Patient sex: M
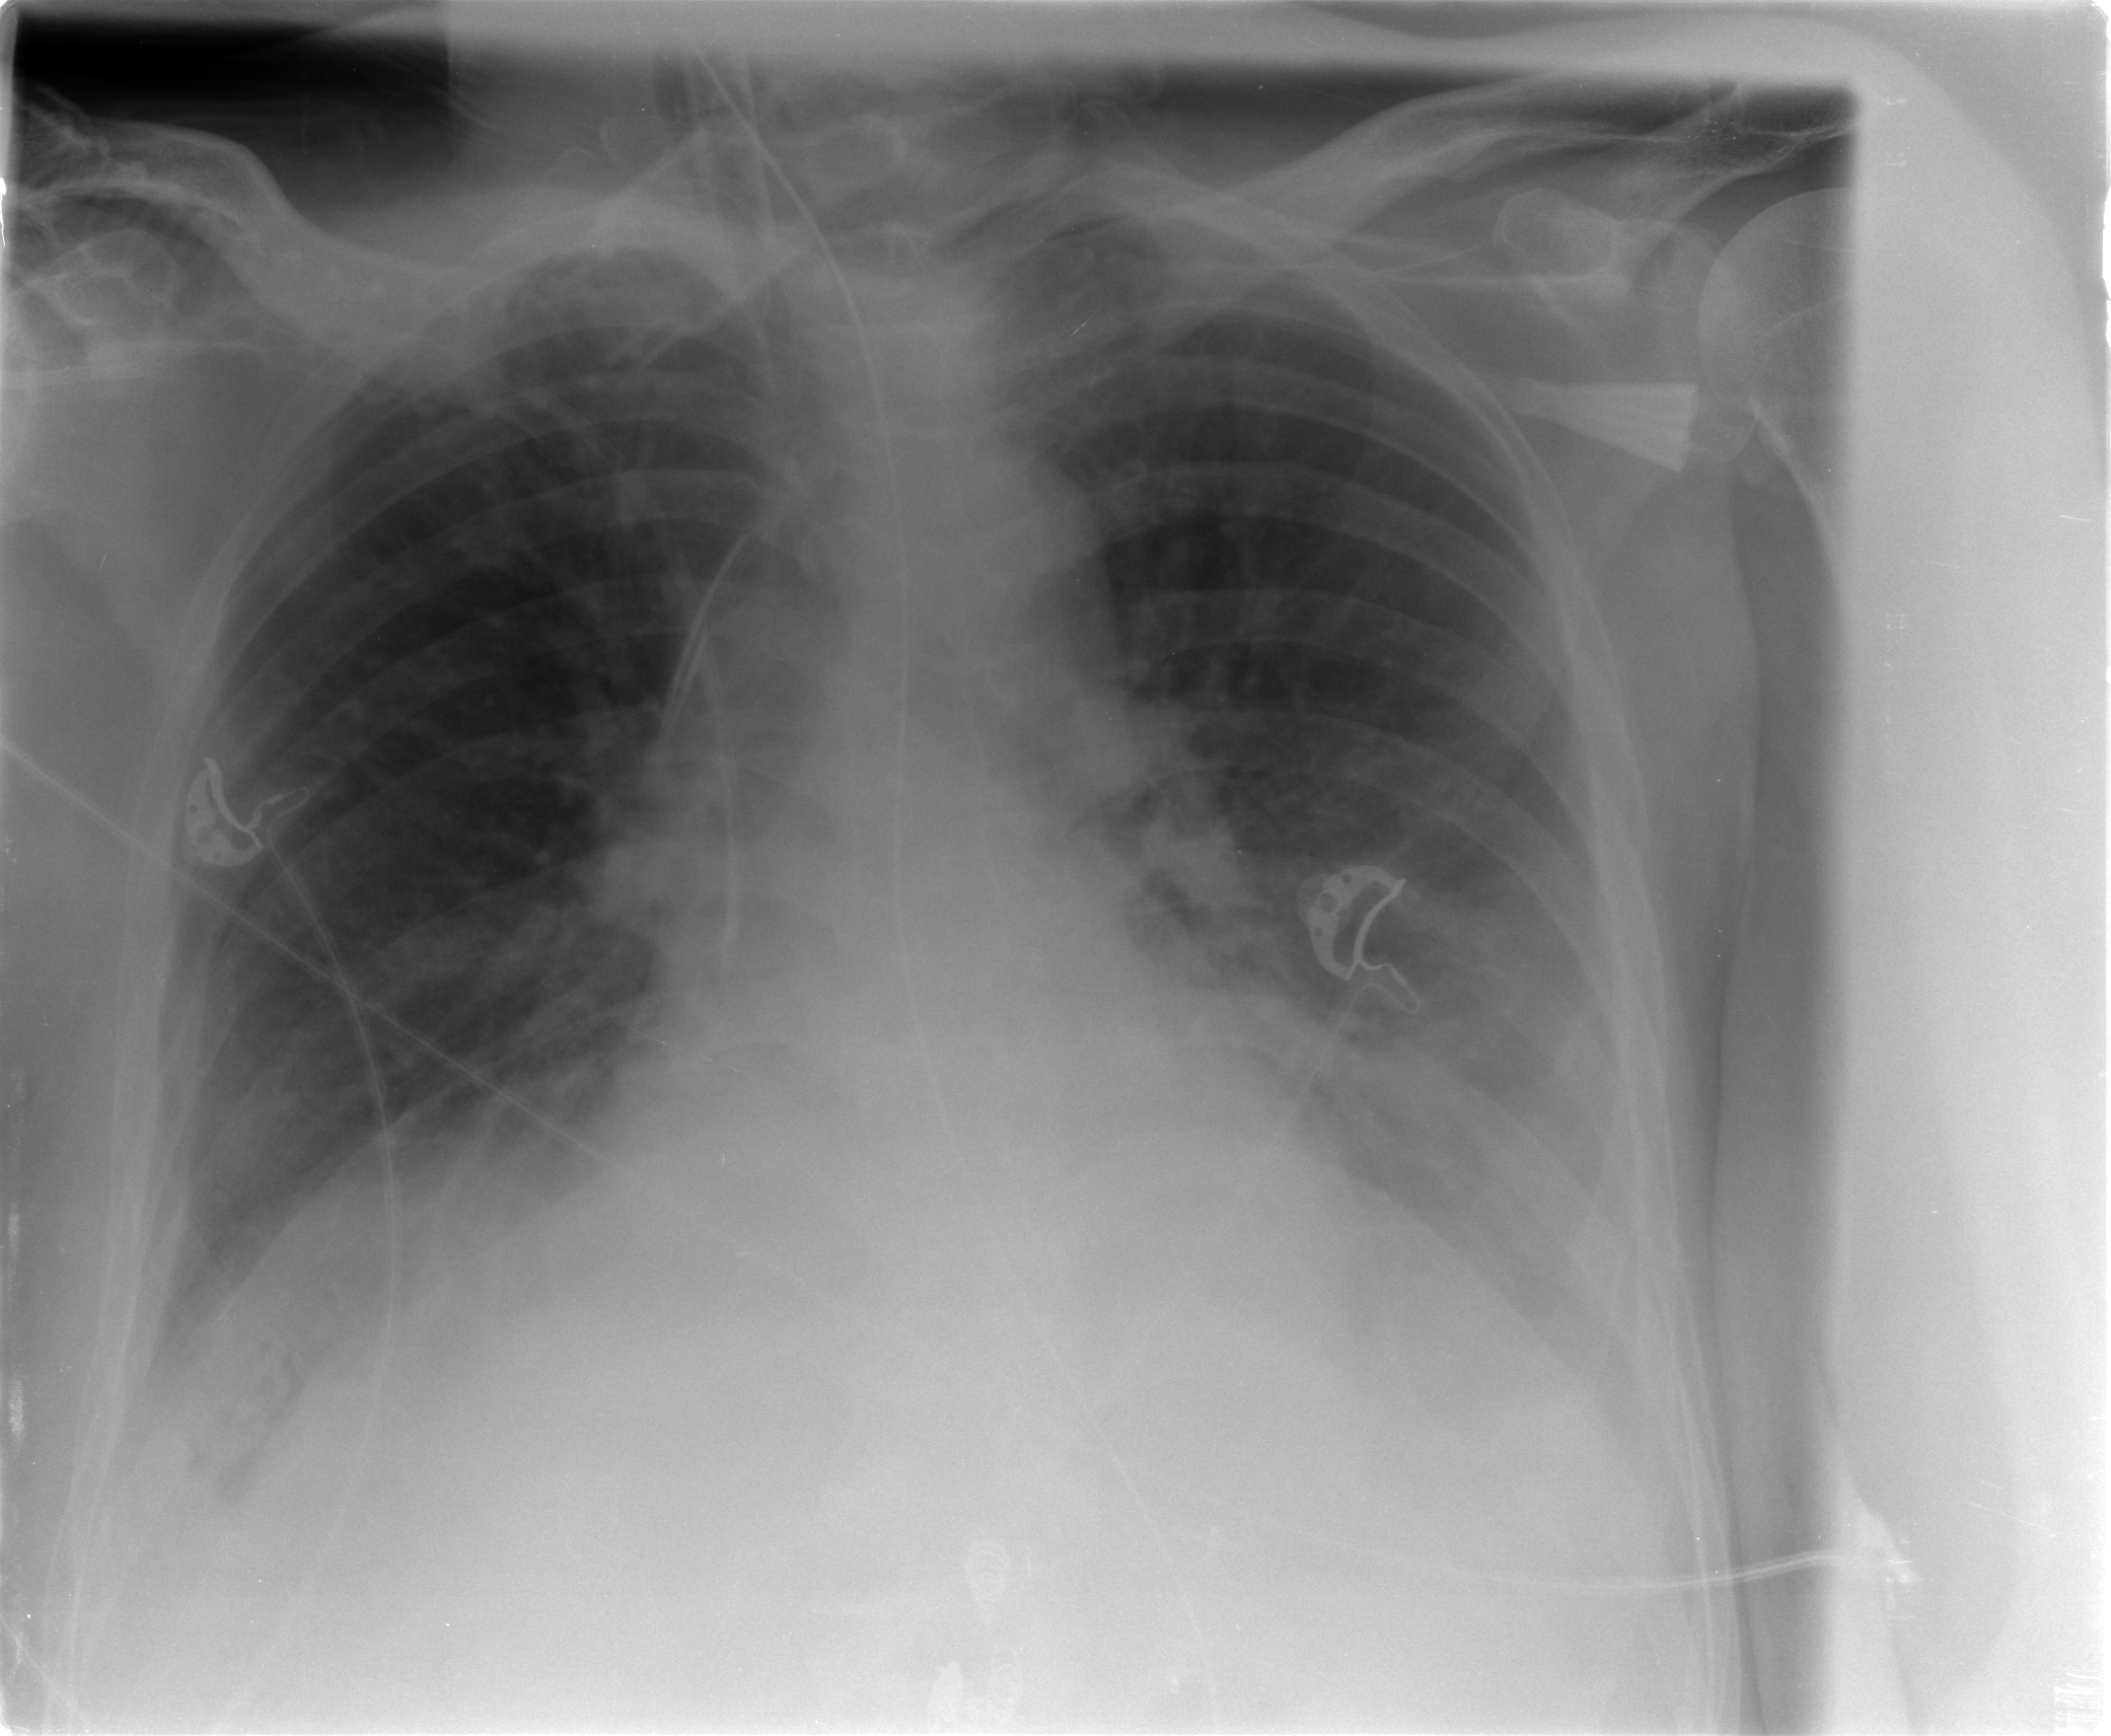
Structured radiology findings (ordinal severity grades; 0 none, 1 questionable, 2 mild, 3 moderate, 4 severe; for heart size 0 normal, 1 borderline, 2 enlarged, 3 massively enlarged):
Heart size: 0
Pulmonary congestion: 2
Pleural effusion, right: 2
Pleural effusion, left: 2
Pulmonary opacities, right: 0
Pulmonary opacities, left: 0
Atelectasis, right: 2
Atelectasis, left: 1